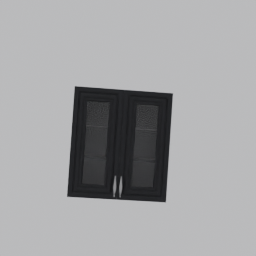
Label: furniture